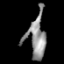
Tissue: prostate
Cell type: T cells
Senescence score: 0.7358
Nuclear area (px): 740
Mean DAPI intensity: 139.747